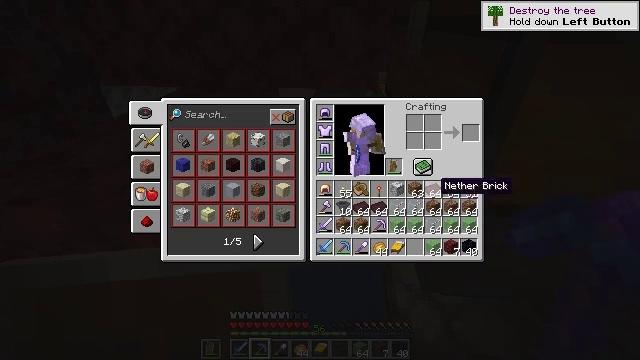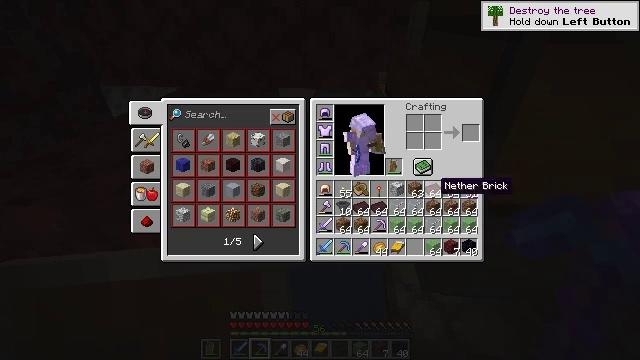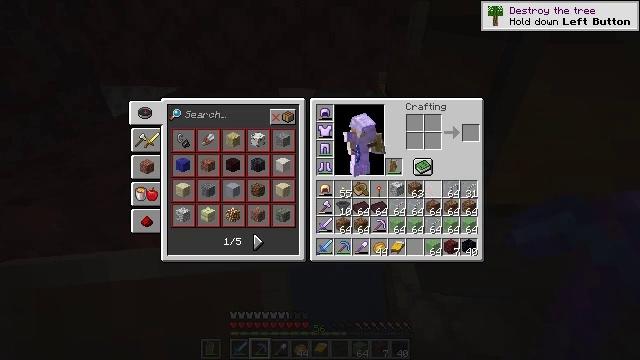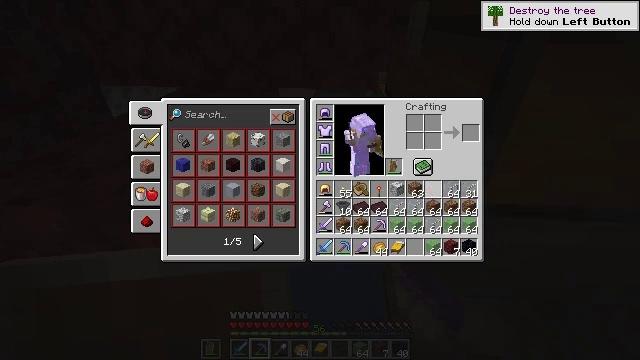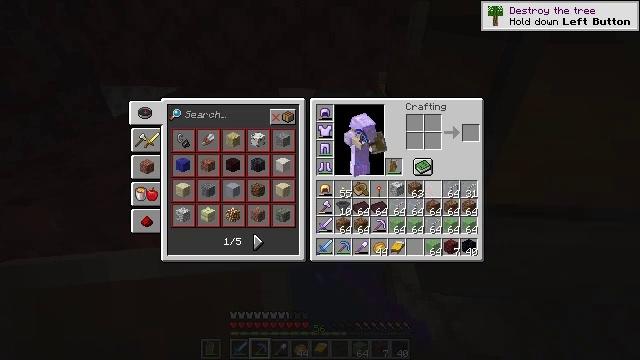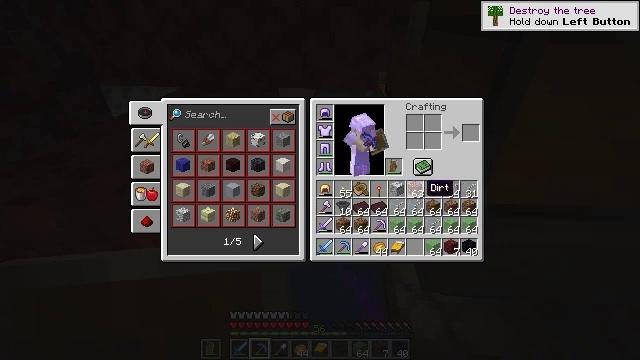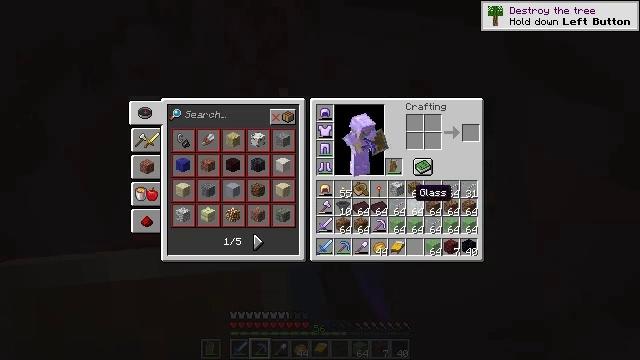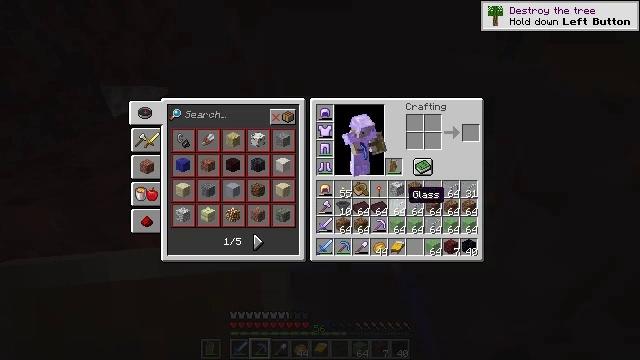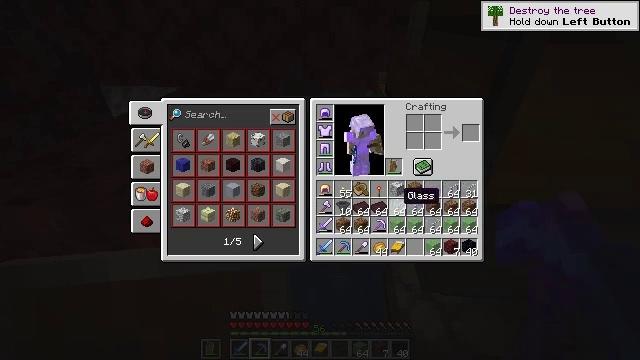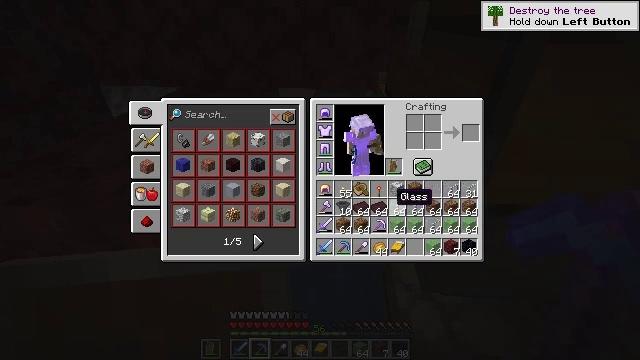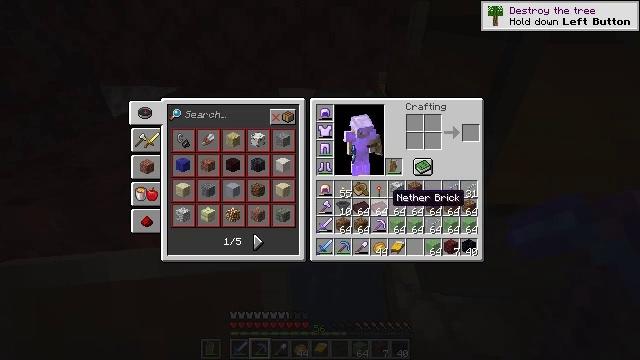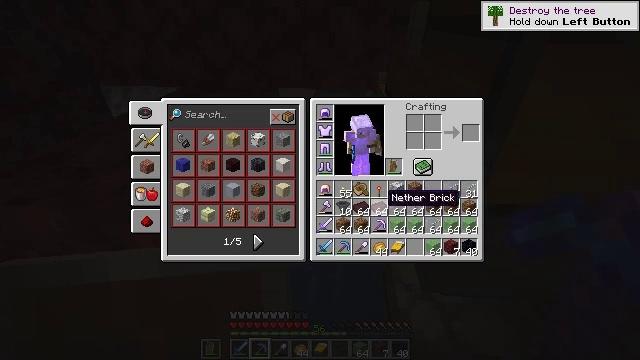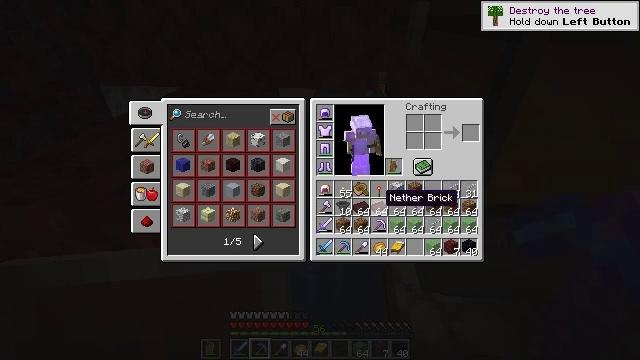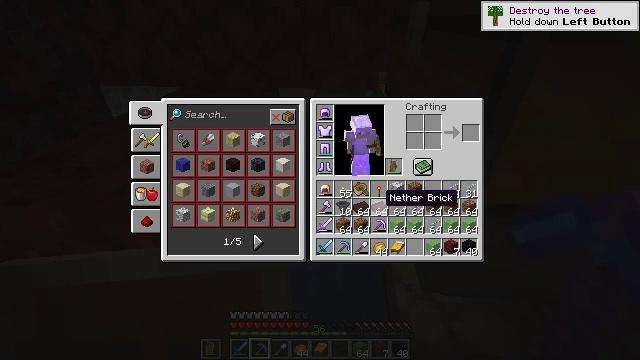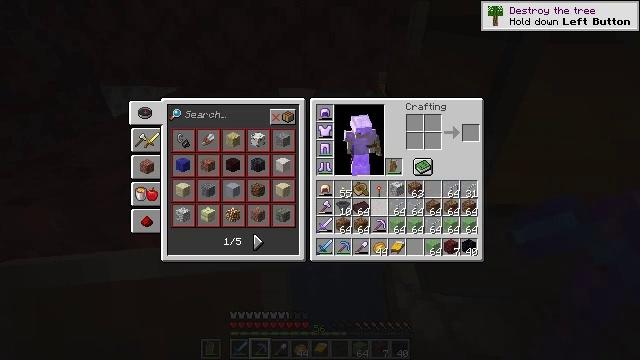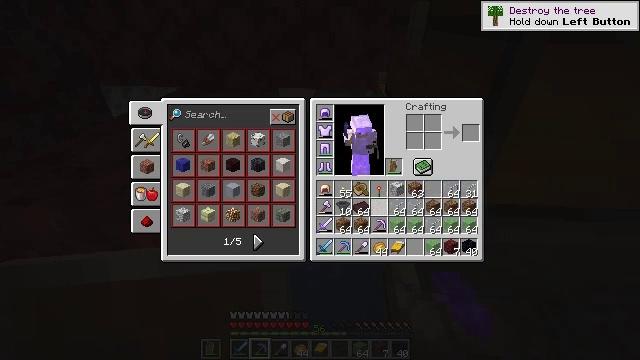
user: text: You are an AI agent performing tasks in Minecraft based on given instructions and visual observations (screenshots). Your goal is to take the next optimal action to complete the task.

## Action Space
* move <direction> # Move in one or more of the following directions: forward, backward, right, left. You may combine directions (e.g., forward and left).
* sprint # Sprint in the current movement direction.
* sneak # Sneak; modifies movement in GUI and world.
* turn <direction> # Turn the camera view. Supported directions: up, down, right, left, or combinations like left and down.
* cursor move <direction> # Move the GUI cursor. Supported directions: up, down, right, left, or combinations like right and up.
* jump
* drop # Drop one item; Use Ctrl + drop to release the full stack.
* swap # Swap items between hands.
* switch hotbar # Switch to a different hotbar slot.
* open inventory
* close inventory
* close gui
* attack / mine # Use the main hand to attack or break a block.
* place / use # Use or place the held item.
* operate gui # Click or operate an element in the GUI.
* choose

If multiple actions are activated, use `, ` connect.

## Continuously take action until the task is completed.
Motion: motion action
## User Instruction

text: Drop a nether brick.
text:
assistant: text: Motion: sprint
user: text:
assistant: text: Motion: sprint, drop
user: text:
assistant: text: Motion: sprint, drop
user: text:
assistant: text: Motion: sprint
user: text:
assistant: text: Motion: sprint, cursor move left
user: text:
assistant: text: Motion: sprint, cursor move left
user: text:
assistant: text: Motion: sprint, cursor move left
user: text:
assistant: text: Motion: sprint
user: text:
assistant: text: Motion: sprint, cursor move left
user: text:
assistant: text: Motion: sprint
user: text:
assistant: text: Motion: sprint
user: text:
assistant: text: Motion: sprint
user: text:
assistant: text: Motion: sprint
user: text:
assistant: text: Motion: sprint, drop
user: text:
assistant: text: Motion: sprint, drop
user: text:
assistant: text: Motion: sprint, drop
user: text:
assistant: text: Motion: sprint
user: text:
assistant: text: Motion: sprint
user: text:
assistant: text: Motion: sprint
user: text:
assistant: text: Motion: sprint
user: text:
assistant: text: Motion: sprint
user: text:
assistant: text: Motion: sprint, drop
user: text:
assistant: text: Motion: sprint, drop
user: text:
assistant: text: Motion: sprint
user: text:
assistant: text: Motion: sprint
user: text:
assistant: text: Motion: sprint
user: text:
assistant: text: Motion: sprint